You are looking at the unprocessed time series of a bearing vibration snapshot. Determine the bearing's health state. Answer with exactly one of: normal, inner_race, outer_race, ball.
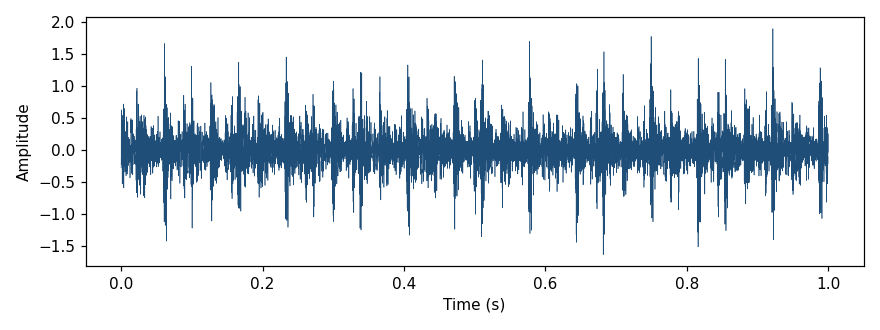
Answer: outer_race